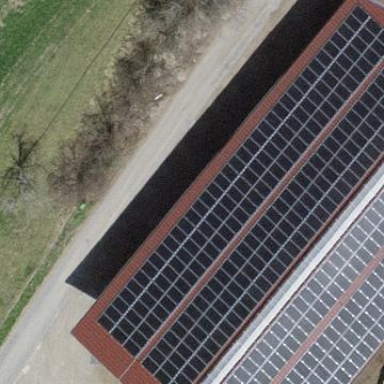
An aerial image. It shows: Solar power generator using photovoltaic panels.